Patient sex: M
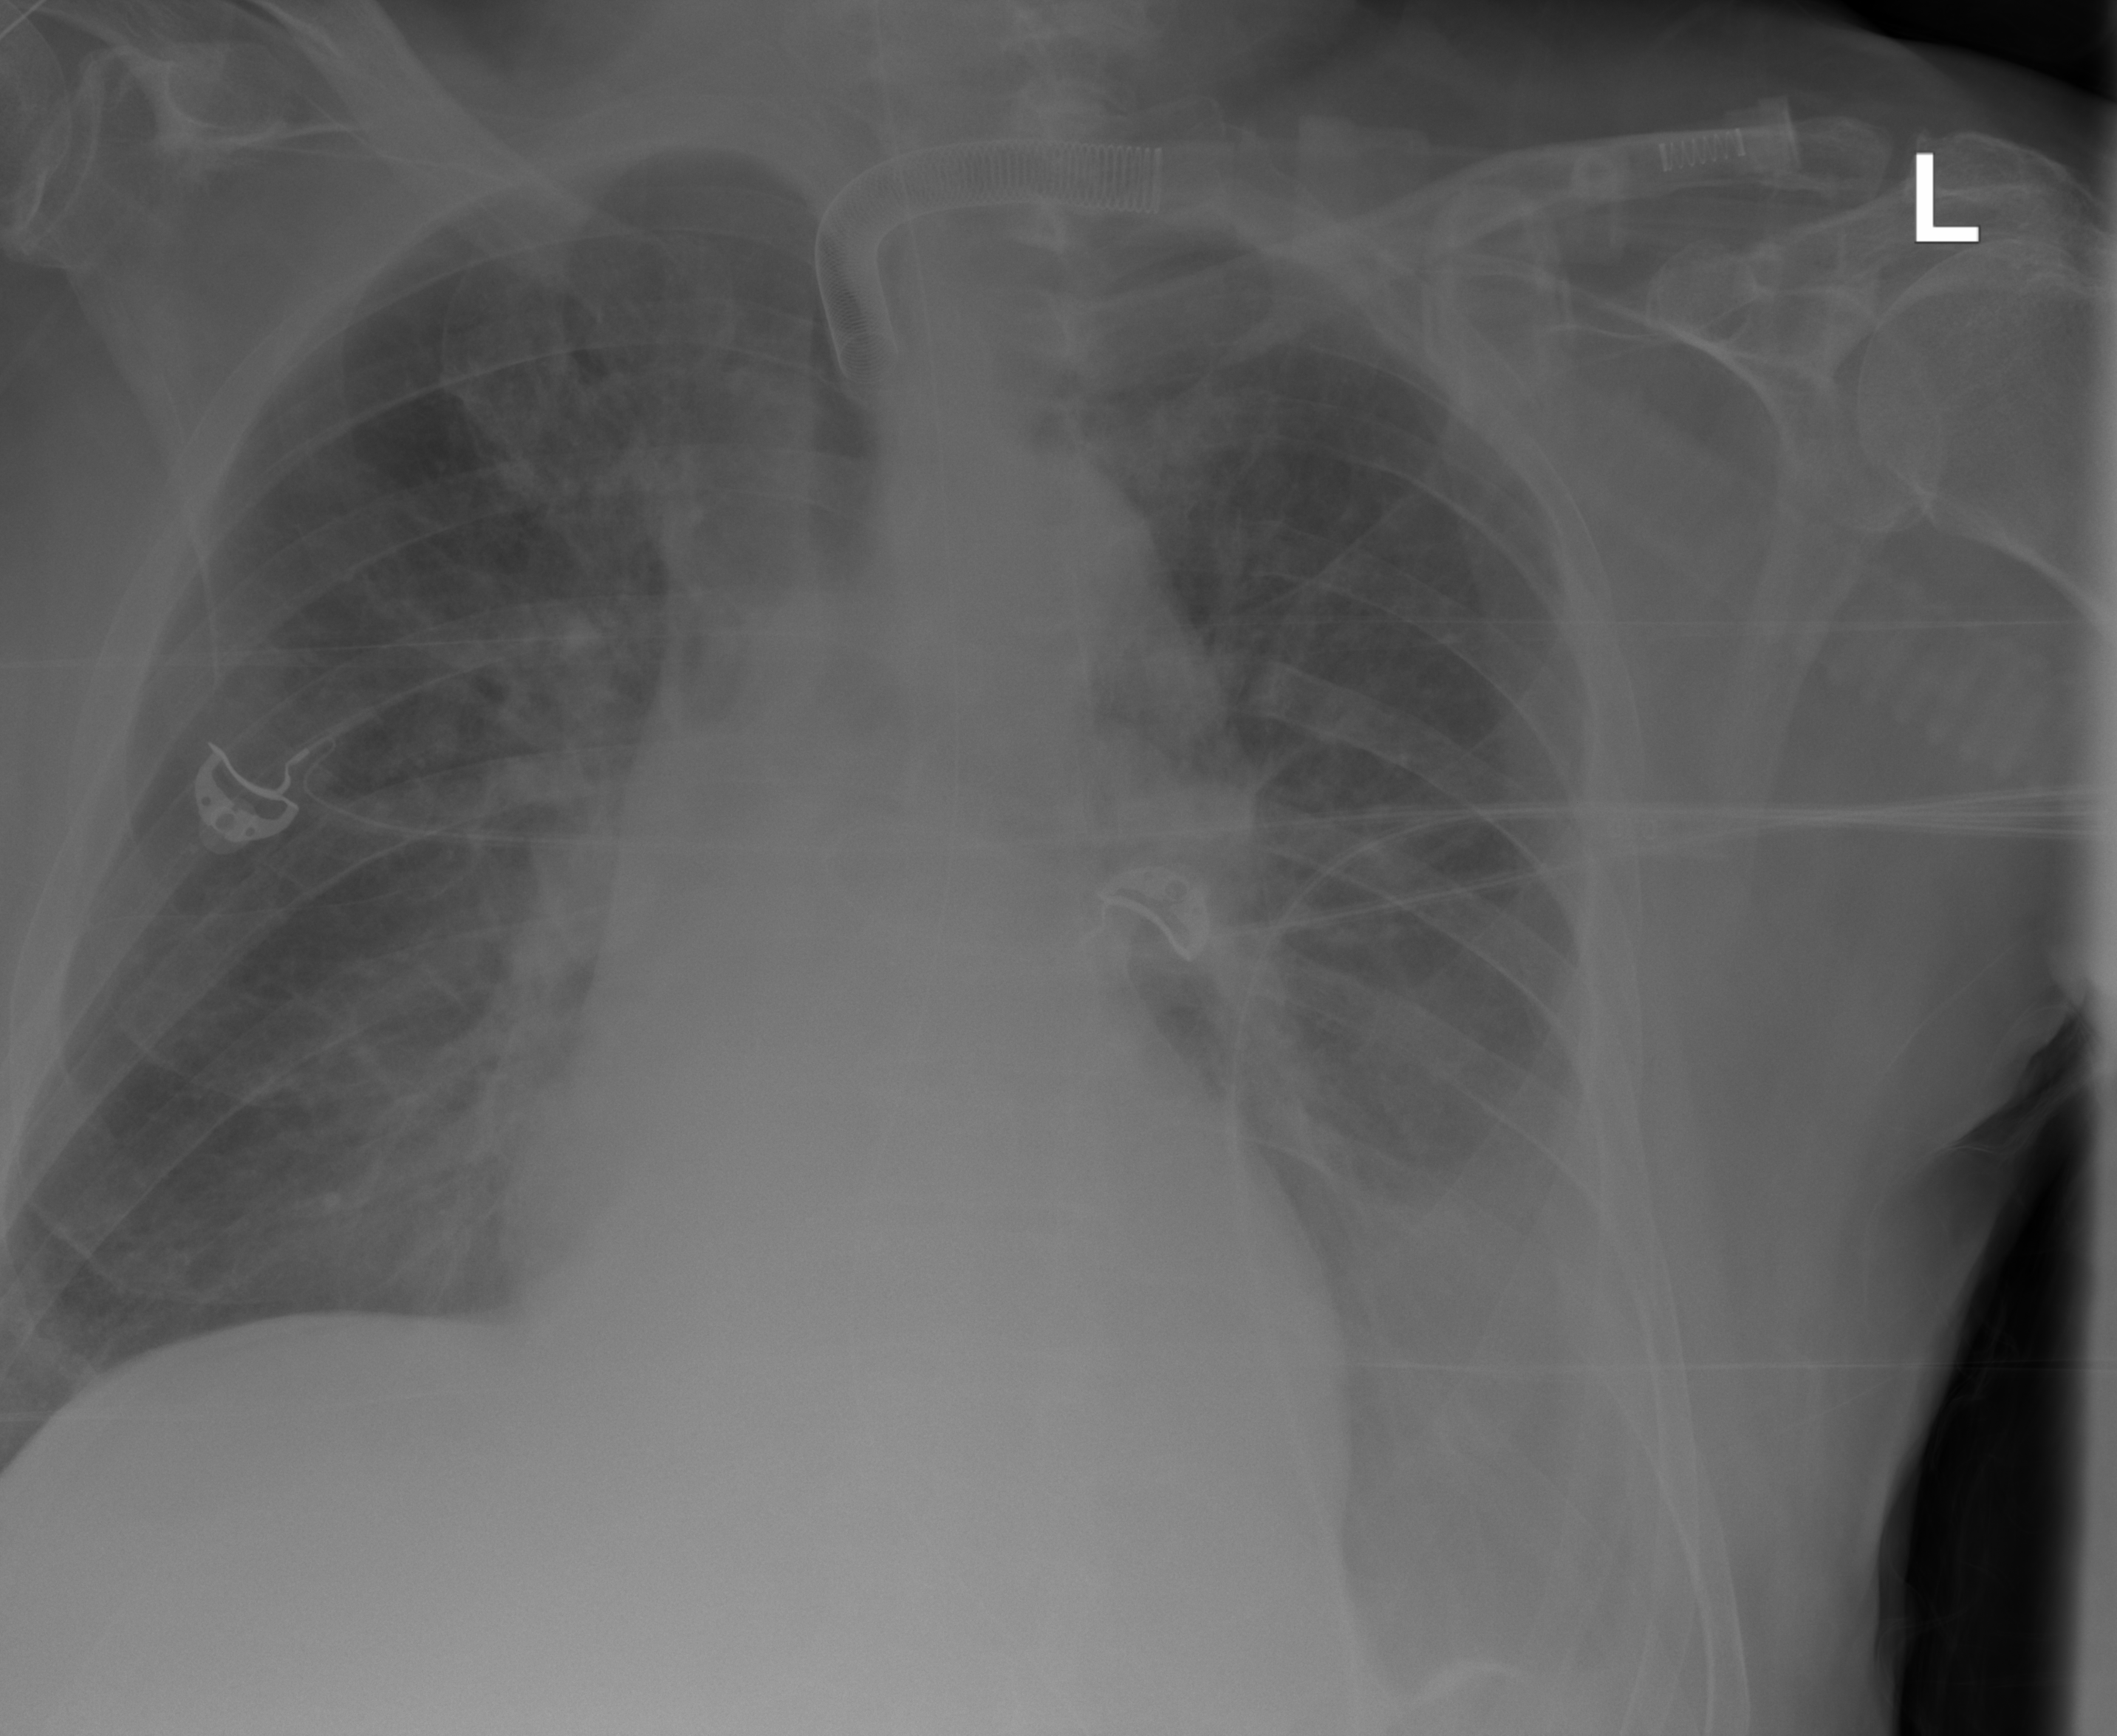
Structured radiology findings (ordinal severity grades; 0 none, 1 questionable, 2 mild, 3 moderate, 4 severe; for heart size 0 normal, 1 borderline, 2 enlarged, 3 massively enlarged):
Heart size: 2
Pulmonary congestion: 2
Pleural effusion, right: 0
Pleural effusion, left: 3
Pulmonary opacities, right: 3
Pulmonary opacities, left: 2
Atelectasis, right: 0
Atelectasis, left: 2